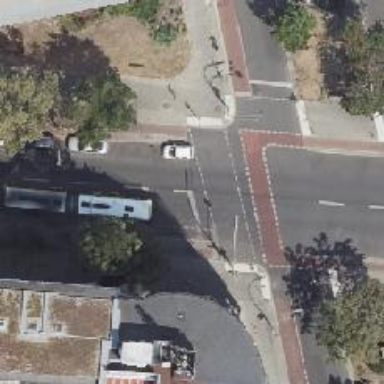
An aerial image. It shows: Tertiary road with asphalt surface. There is separate sidewalk and cycle track. The parking lanes on both sides are parallel and on the street.